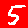
Digit: 5